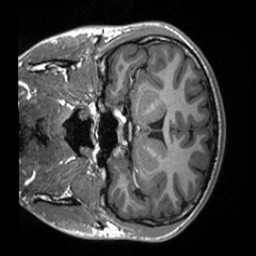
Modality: T1w
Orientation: coronal
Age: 21
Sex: male
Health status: healthy
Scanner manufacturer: siemens
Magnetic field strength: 3 T
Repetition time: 2 s
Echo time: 0.00232 s